Brain MRI, modality: hrT2
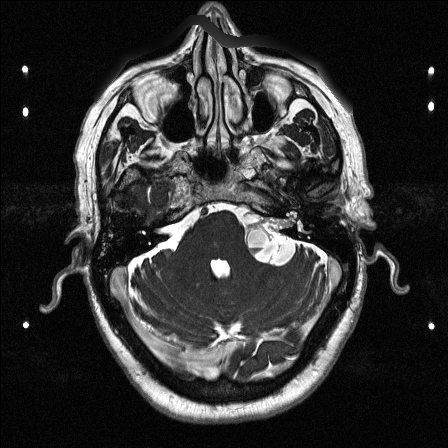